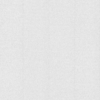
Label: dusty